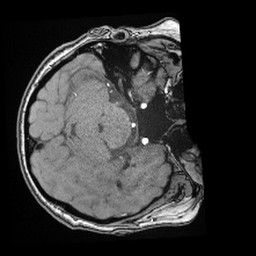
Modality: angio
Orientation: axial
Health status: ill
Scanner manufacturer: siemens
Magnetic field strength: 3 T
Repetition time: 0.022 s
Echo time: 0.0036 s